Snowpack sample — Buffalo Mountain, Silverthorne, Colorado, USA (1/25/25, 10:11 AM MST)
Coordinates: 39.6222, -106.1139
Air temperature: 22 °F
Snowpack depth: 110 cm
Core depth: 30 cm
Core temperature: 42.8 °F
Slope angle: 12°, slope face: 102°
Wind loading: high
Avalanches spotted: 0
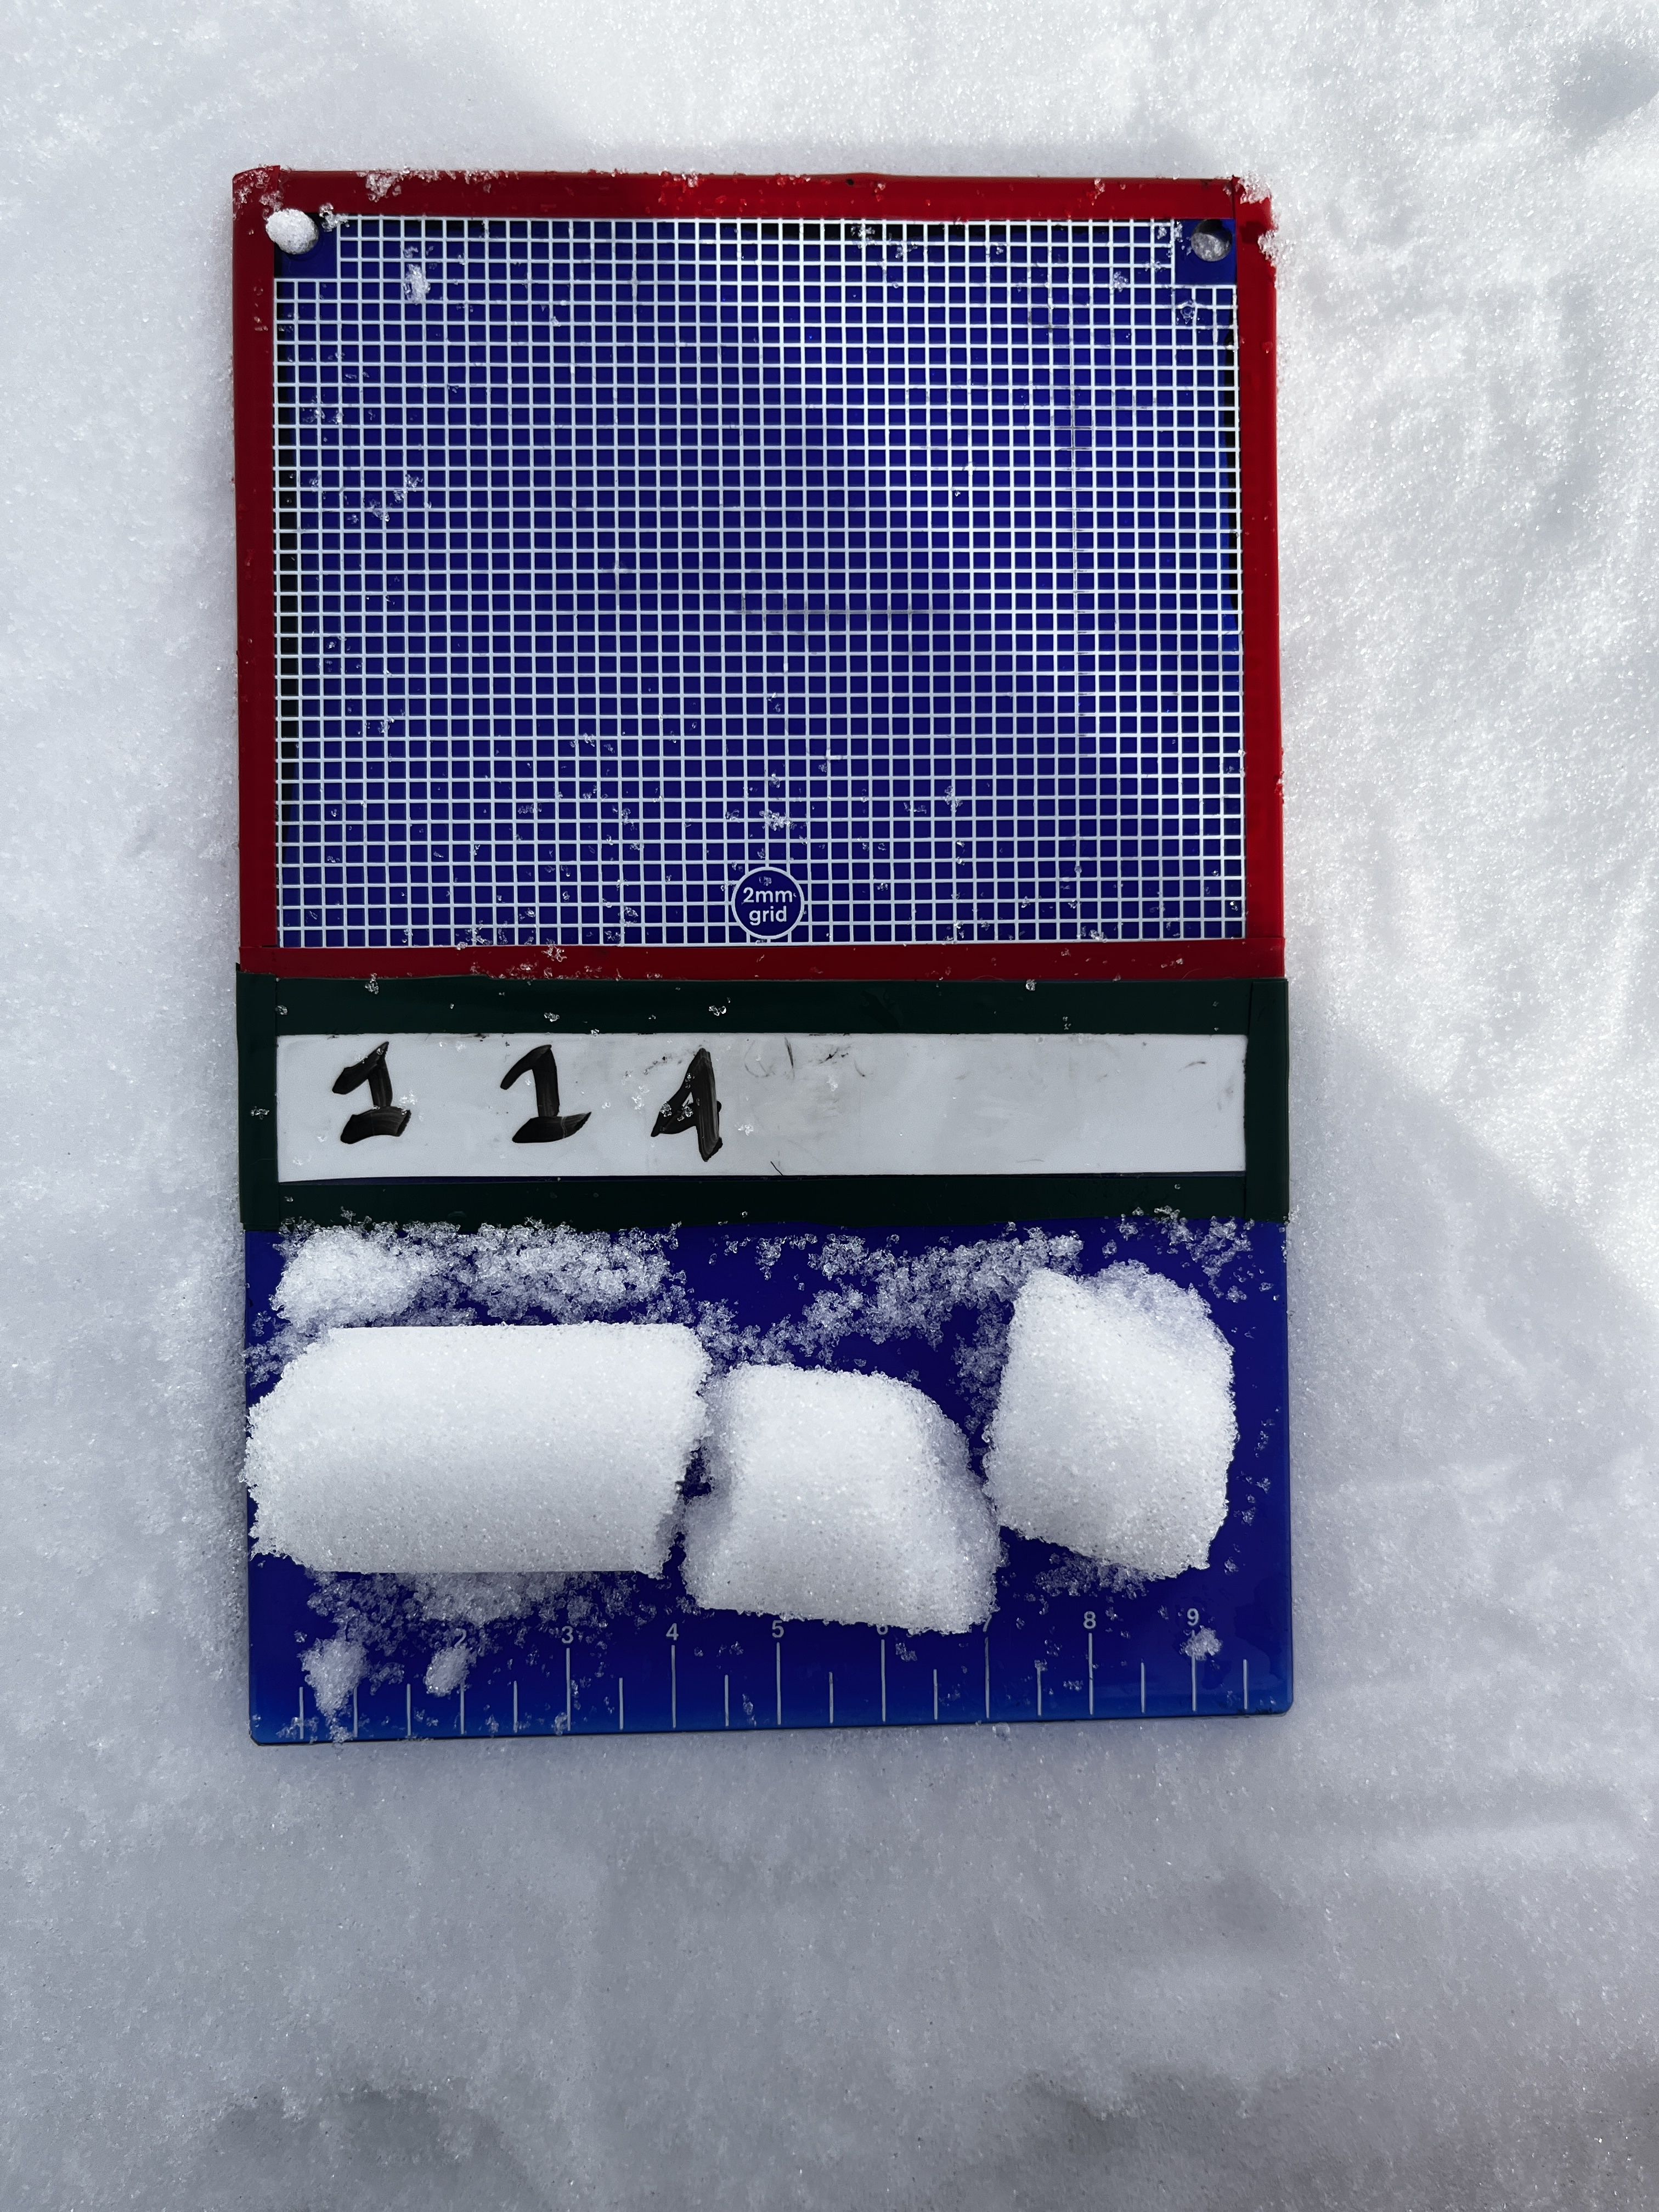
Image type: crystal_card
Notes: No avalanches nearby, collected on the outskirts of a fire break 15 meters from the treeline, on way to Buffalo and Red Mountain